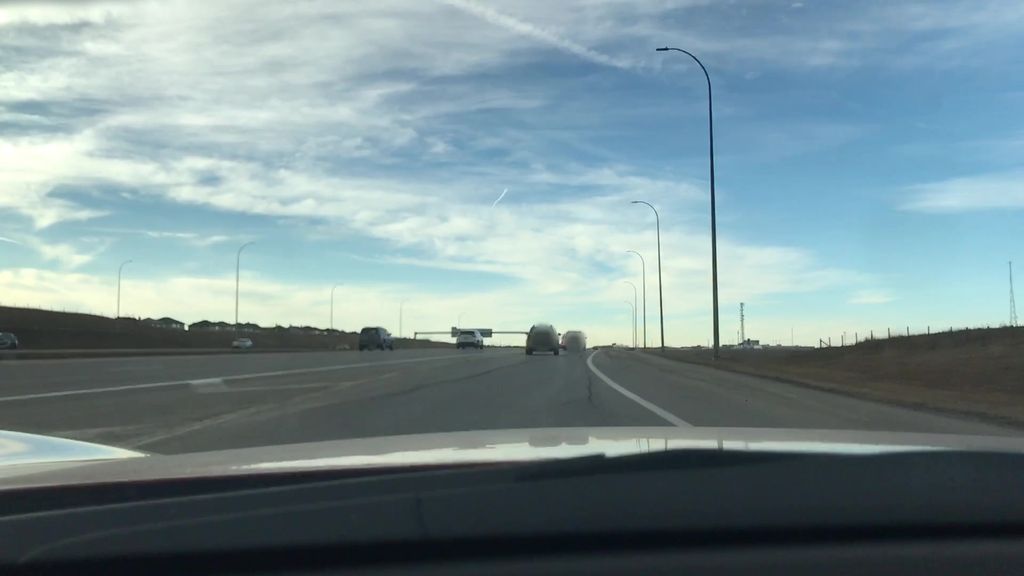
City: calgary